Question: I just installed Maven for a project in Eclipse.
Now Maven is complaining that the libraries are missing for it:

How do I fix this problem?
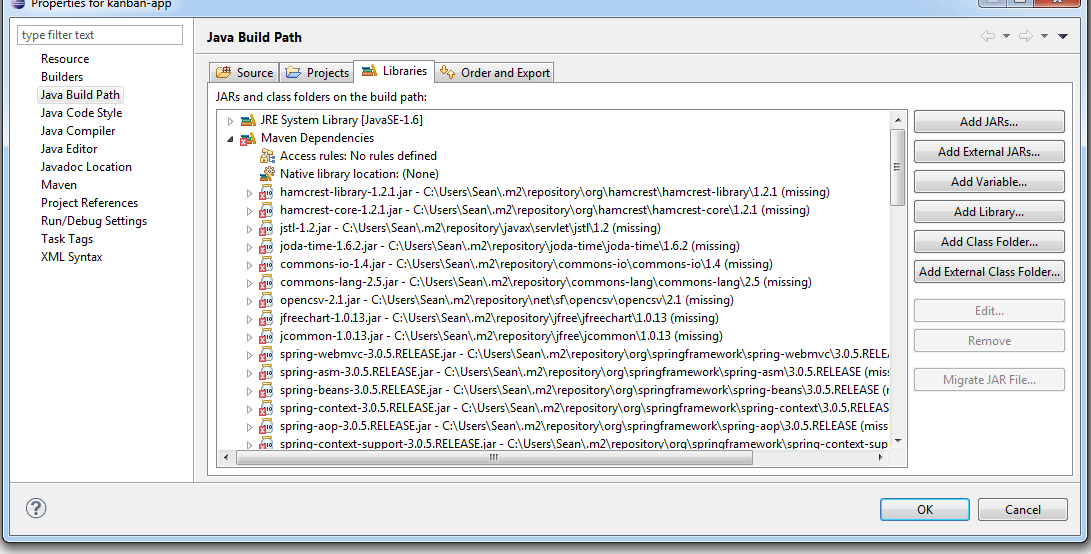
Answer: Look in your .m2 directory (use the paths which you see in the dialog above) and check whether the files are there or whether they are really missing.
If they are missing, run "mvn install" (see the "Run as..." menu) to download them.
If they exist, you've hit a bug. Try to "update dependencies" in the Maven menu.
If that doesn't help, try the latest version of m2e which you can find here: <URL>